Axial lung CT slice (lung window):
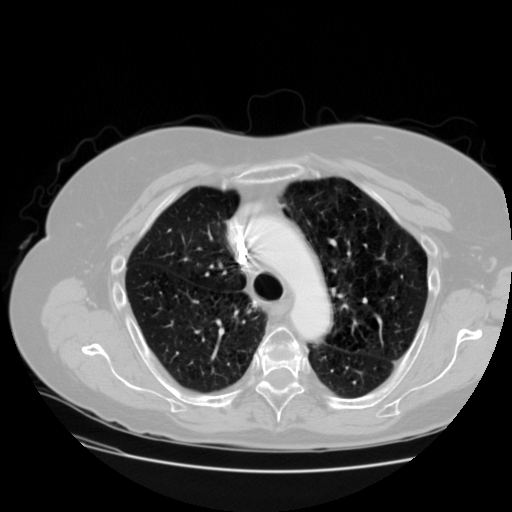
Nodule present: no